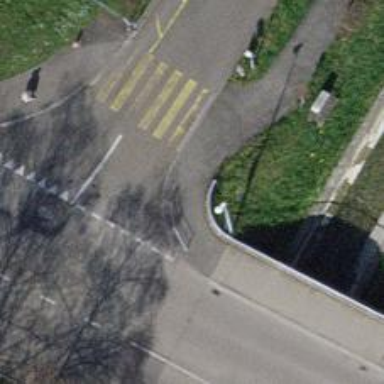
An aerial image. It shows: Asphalt sidewalk.